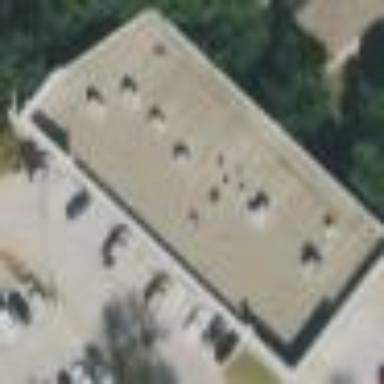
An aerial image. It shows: Retail building.